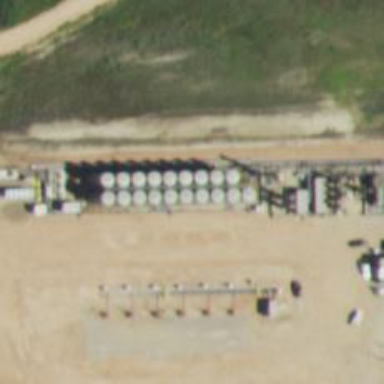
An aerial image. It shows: Storage tank that is man-made.